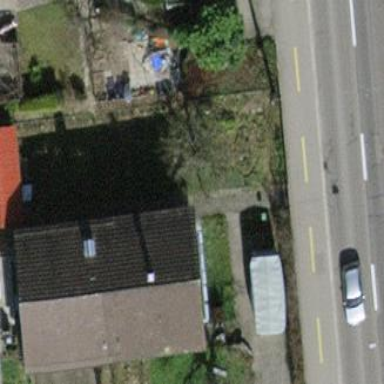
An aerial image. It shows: Building with tiled roof.